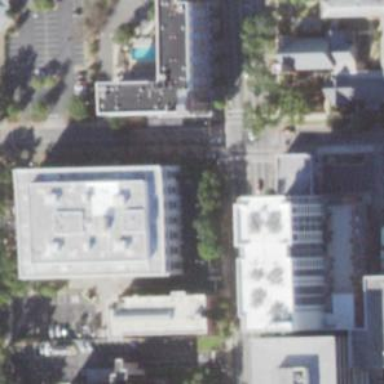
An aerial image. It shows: Courthouse building.